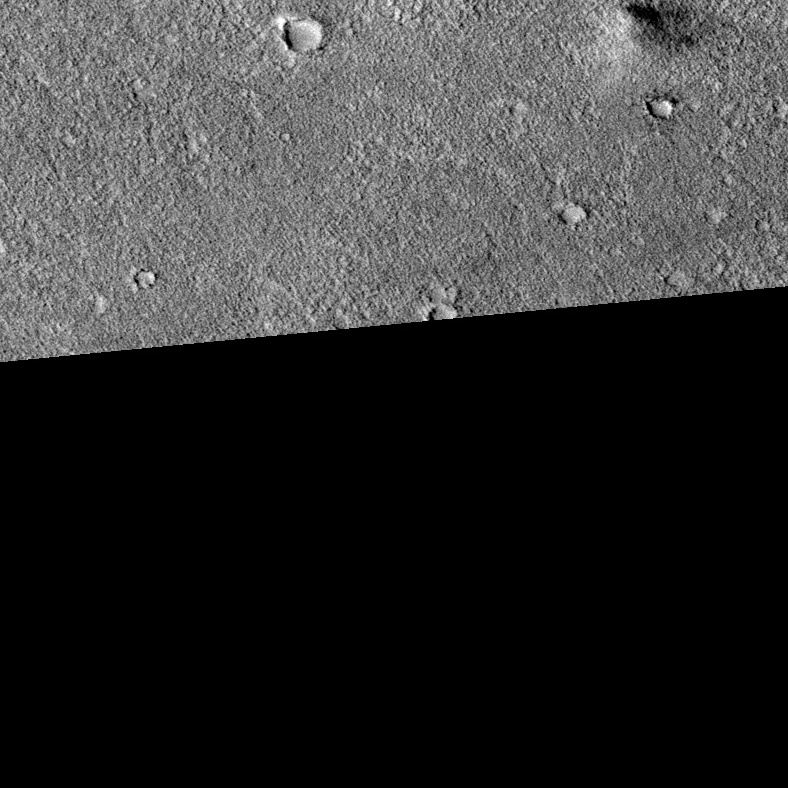
Label: dustdevil